Question: I have created an application that saves data into an sql table located on a local server using ADO.Net with simple insert query. However it seems that the application or the server only accepts one record per minute. How can I make the table accept more records?
I am getting the following error message after breaking the code:
> Violation of PRIMARY KEY. Cannot insert duplicate key in object 'dbo.AppLog'
Here is a code snippet i use:
'''
#region Sql Insert statement
try {
if (Conn.State == ConnectionState.Closed) {
Conn.Open();
} else if (Conn.State == ConnectionState.Open) {
cmd = new SqlCommand("insert into [AppLog] values('" + strbuff + "', '" + time + "','" + Processing + "','" + userName + "')", Conn);
cmd.ExecuteNonQuery();
Conn.Close();
}
} catch (Exception ex) {
//MessageBox.Show(ex.Message);
}#endregion
'''
This code is executed by a timer which i have set to 1000 ms

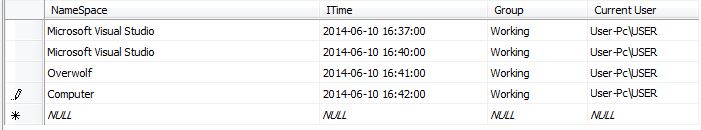
Answer: The reason you are having this error is because the column 'ITime' is your primary key.
Primary keys are supposed to be unique in your table.
Currently, when you add a row, it adds the time it was added to the 'ITime' column. For instance:
'''
2014-06-10 16:32
'''
When you try to add another row, it adds to the 'ITime' column, so you end up with this:
'''
2014-06-10 16:32
2014-06-10 16:32
'''
The problem is, because the 'ITime' column is your primary key, of it in your table.
To fix this, either add a new column to be your primary key, or make the time more unique, for instance adding the time as ticks.